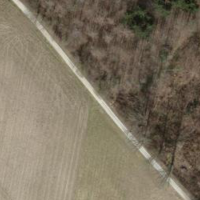
EUNIS habitat code: 44
Species observed at this site:
Cornus sanguinea
Aglais io